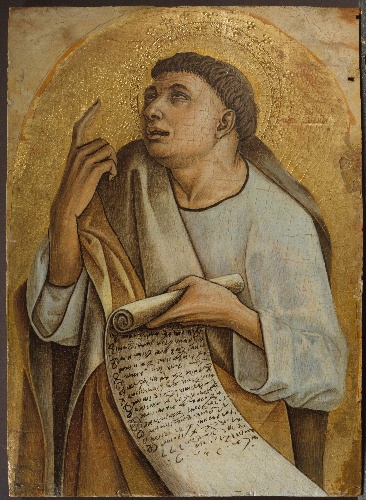
Title: An Apostle
Artist: Carlo Crivelli
Artist bio: Italian, Venice (?), active by 1457–died 1494/95 Ascoli Piceno
Date: ca. 1471–73
Object type: Painting
Classification: Paintings
Medium: Tempera and gold on wood
Dimensions: Arched top, 12 5/8 x 9 1/8 in. (32.1 x 23.2 cm)
Department: Robert Lehman Collection
Credit line: Robert Lehman Collection, 1975
Accession year: 1975
Repository: Metropolitan Museum of Art, New York, NY
Tags: Scrolls|Apostles